Question: Okay
I'm using bootstraps carousel slider, but with custom images instead of the glyphicons supplied with it.
The problem with it however is that they are positioned towards the edges of the slider. Top left for the left arrow and top right for the right image.
I have tried changing the position, which works, but doesn't stay in their position when the window gets re sized.
And i don't know where to target the code so that the code ignores that shadow that appears when hovering over the arrow.
This is the html.
'''
<div class="container-fluid banner_fluid">
<div class="carousel slide" data-ride="carousel" id="carousel_slider">
<div class="carousel-inner">
<div class="item active">
<img src="images/home_banner_1.jpg" alt="home slide 1" />
</div>
<div class="item">
<img src="images/home_banner_2.jpg" alt="home slide 1" />
</div>
<div class="item">
<img src="images/home_banner_3.jpg" alt="home slide 1" />
</div>
</div>
<div href="#carousel_slider" class="left carousel-control" data-slide="prev">
<span>
<img src="images/chevron_left.jpg" />
</span>
</div>
<div href="#carousel_slider" class="right carousel-control" data-slide="next">
<span>
<img src="images/chevron_right.jpg" />
</span>
</div>
</div>
</div>
'''
I was using the Developer tools for a quick look and tester for different options. Position absolute does not work. Is there any other way to make it, so they appear in the same position as the original glyphicons and respond too?
Image with the suggested fix on it...
The changes made in the code so far is the addition of css and img-responsive in the class of the carousel controls themselves.
------------- banner ----------------*/
'''
.banner_fluid {
padding-left:0;
padding-right:0;
}
.carousel-control {
position: absolute;
top: 50%; /* pushes the icon in the middle of the height */
z-index: 5;
display: inline-block;
'''
}
The other code i have tried all gave the effect fine but only in desktop view.
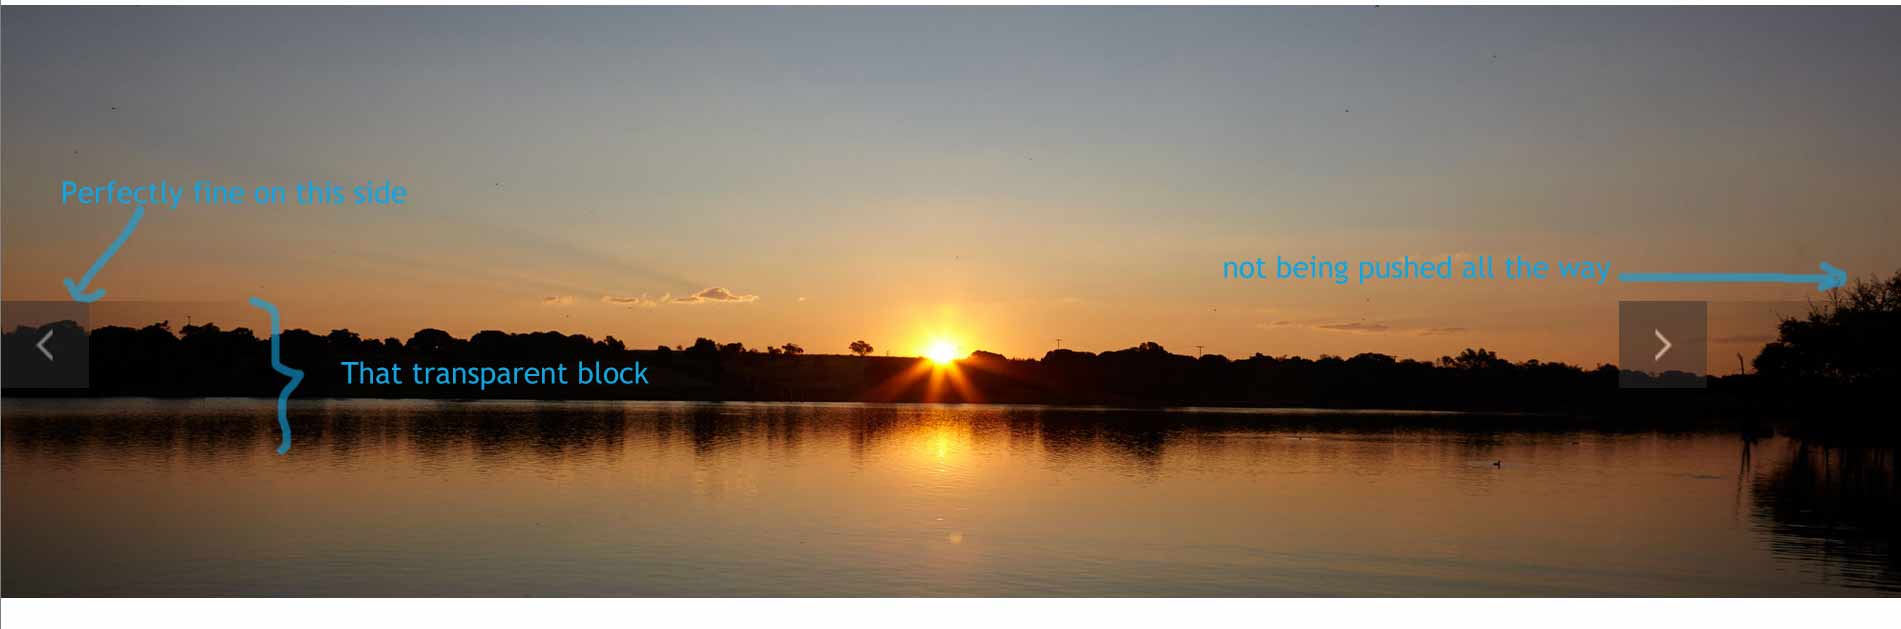
Answer: add this into your CSS file:
'''
.carousel-control {
position: absolute;
top: 50%; /* pushes the icon in the middle of the height */
z-index: 5;
display: inline-block;
}
'''